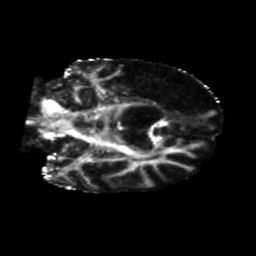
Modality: FA
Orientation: coronal
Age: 68
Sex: male
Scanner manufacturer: siemens
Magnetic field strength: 3 T
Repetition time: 5.25 s
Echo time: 0.08 s